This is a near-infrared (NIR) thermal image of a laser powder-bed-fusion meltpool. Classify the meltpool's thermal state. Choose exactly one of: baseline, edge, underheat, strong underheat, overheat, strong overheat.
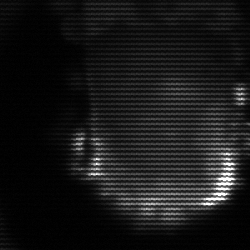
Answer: baseline